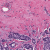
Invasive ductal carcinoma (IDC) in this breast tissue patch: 1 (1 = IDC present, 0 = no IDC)